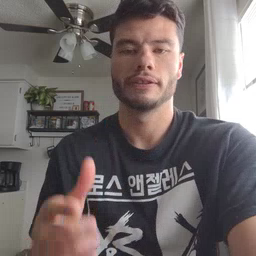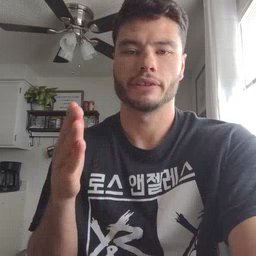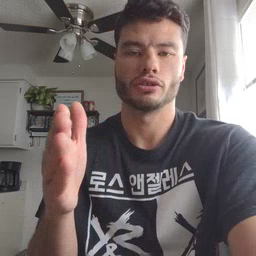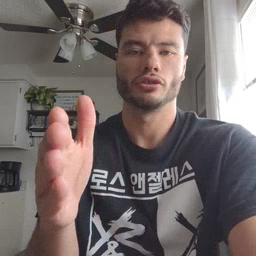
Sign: fish